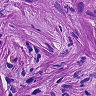
Metastatic tissue present: yes